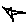
Label: star